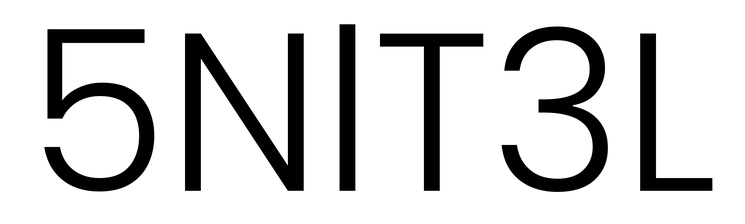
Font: Poppins-Light